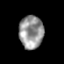
Tissue: prostate
Cell type: T cells
Senescence score: 0.3595
Nuclear area (px): 786
Mean DAPI intensity: 149.464